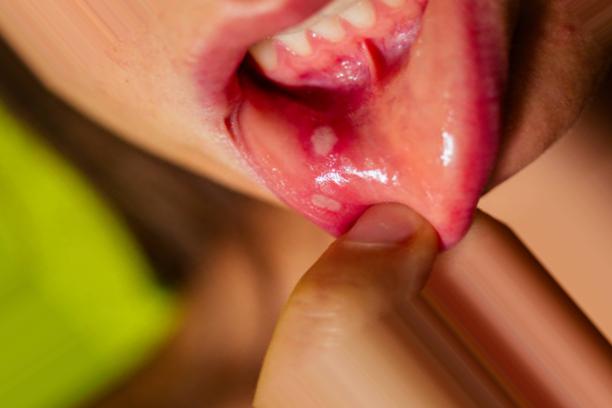
Condition: Mouth Ulcer